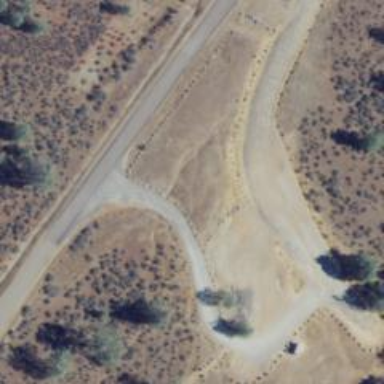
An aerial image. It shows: Rest area along the road.